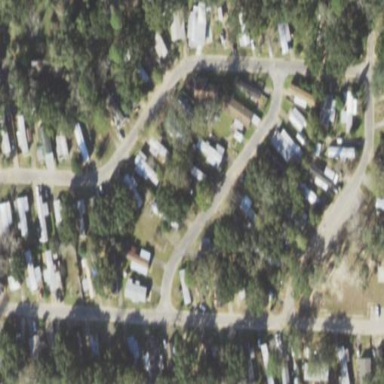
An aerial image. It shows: Residential area known as trailer park.